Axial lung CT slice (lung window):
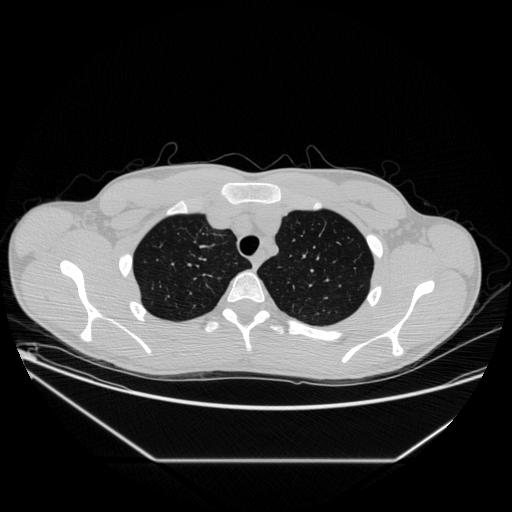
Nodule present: no